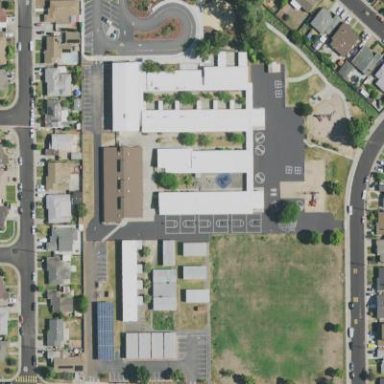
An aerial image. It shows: School building.